Question: How can I make a text drawn using canvas 2d more clear (context.fillText).
Below is an screenshot of a blur text I want to fix. Screenshot is taken using latest version of Chrome on Mac. The output is blur in any browser I tried.
I am using three.js and to write text on the screen, I am using canvas2d.
When I zoom into the page by moving the camera close to objects, all canvas elements become more and more blur.
Any ideas how can I fix this ?
You can also see that the text is blur here:
<URL>

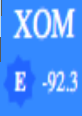
Answer: Since you are creating a texture for the text, the only way really is to increase your texture resolution. Whats happening currently is you are taking a small texture and stretching it, which makes it blurry, the same thing happens when you stretch an image thumbnail to full size for example.
<URL>
What I did to increase the clarity of the texture was create a canvas 600 by 120 (which is double the size this demo was using), draw the text onto it and set the 'fontsize' to 120px, then I make the mesh 300 by 60, which is half of the textures size.
'''
// Specified the width I wanted
canvas1.width=600;
// Specified the height I wanted
canvas1.height=120;
// Made the font larger
context1.font = "Bold 100px Arial";
context1.fillStyle = "rgba(255,0,0,0.95)";
// changed the position of the text on the created canvas
context1.fillText('Hello, world!', 0, 100);
'''
When creating the mesh I just specified how large I wanted the mesh, which was 50% the size of the texture, to match the demos mesh size.
'''
var mesh1 = new THREE.Mesh(
new THREE.PlaneGeometry(300, 60),
material1
);
'''